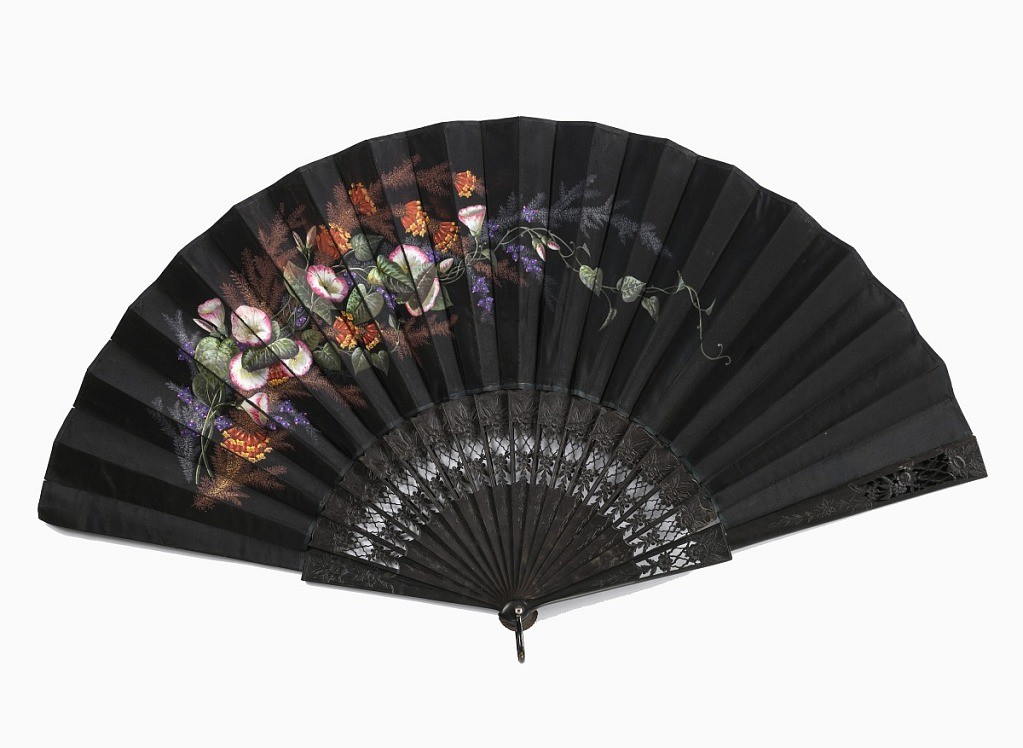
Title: Pleated fan
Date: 1850–1900
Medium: Painted silk leaf, carved and pierced ebony sticks
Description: Pleated fan. Black silk leaf painted with a design of flowers on the obverse. Sticks have a flower and trellis design carved à jour.